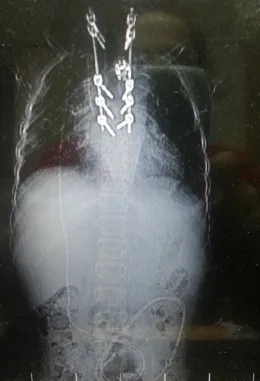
Imaging data in a chronic granulomatosis disease patient with invasive aspergillosis caused by Aspergillus nidulans;. A plain X-ray revealing the laminectomy of L4-L5 with pedicular screw, along with post-operative changes, and ,exhibiting a destructive soft tissue density mass lesion centered on the body of T4-T5 vertebrae with adjacent prevertebral soft tissue formation mostly in the right side leading to central spinal column involvement, and ,right fifth rib destruction.
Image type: radiology (x_ray)